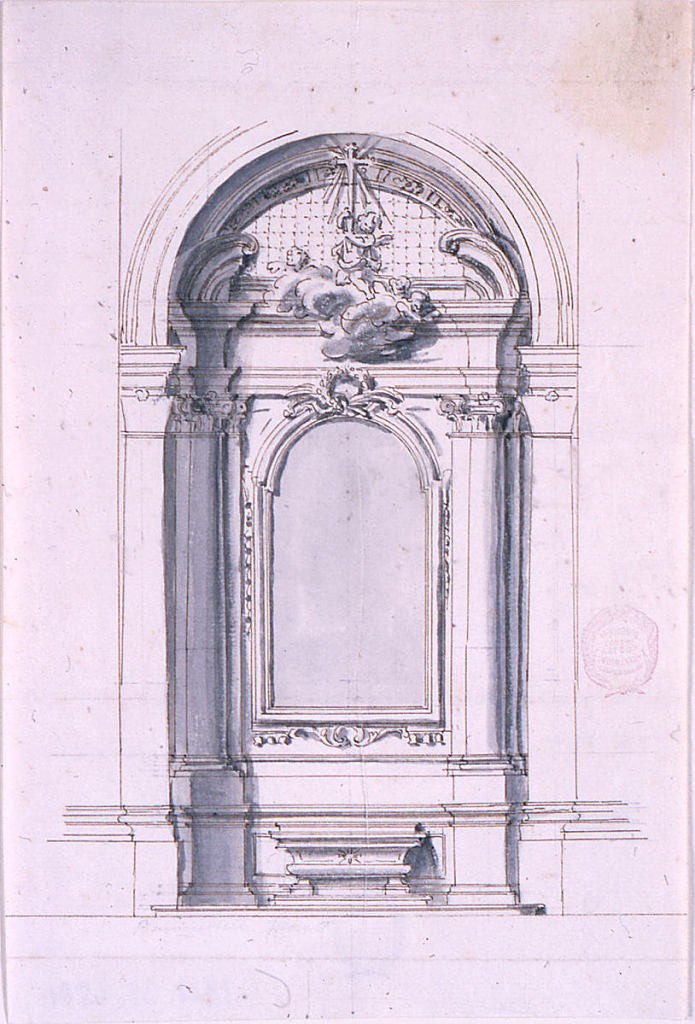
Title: Hancock's Corps Assaulting the Works at the "Bloody Angle"
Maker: William Brooke Thomas Trego, American, 1859 - 1909
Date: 1887
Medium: Pen and black ink on wove paper
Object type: Drawing
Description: The Union and Confederate troops in hand-to-hand combat.